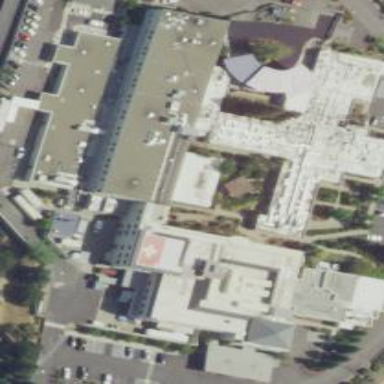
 serving as amenity and providing healthcare services."